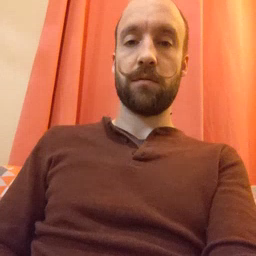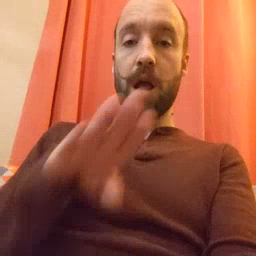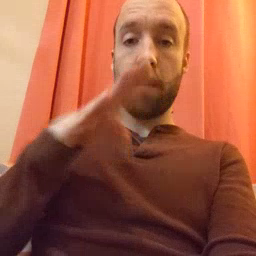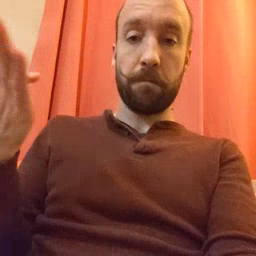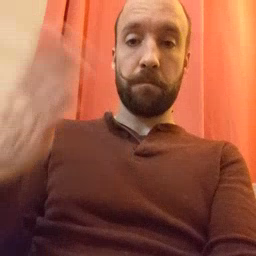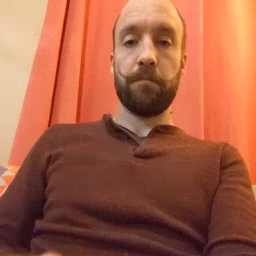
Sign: open